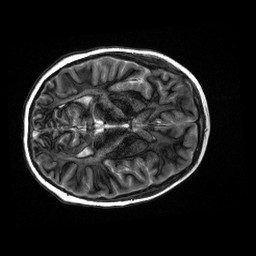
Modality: MP2RAGE
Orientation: axial
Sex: male
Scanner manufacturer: siemens
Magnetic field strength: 3 T
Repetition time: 5 s
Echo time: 0.00355 s